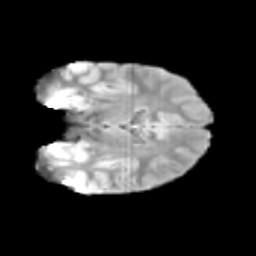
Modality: T2w
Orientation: coronal
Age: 12
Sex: male
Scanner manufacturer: siemens
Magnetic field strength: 3 T
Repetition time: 3.8 s
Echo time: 0.07 s